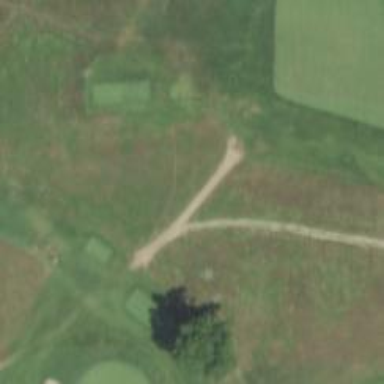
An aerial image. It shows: Service road designated as golf cart path.